Question: I have two tables 'AgentTransmission' and 'ClearinghousePartners' that share a one to many relationship. Each 'AgentTransmission' record can serve as a principal for many 'ClearinhouseParnters'.
This is represented via a 'List' object in the 'AgentTransmission' model.
I've sent the 'OnDelete' property to "Cascade" in the .edmx file, however when I attempt to delete an 'AgentTransmission' object I'm getting this error.
'''
The DELETE statement conflicted with the REFERENCE constraint
"FK_ClearinghousePartners_AgentTransmission". The conflict
occurred in database "AgentResourcesU01", table
"dbo.ClearinghousePartners", column 'AgtTransId'.
The
statement has been terminated.
'''
This contains a TON of fields so I've reduced it to only those that are relevant to the relationship
'''
public partial class AgentTransmission
{
public int ID { get; set; } //PK
.
.
public virtual List<ClearinghousePartners> ClearinghousePartners { get; set; }
}
'''
'''
public partial class ClearinghousePartners
{
public int Id { get; set; }
public string ClearingHouseName { get; set; }
public string TradingPartnerName { get; set; }
public Nullable<System.DateTime> StartDate { get; set; }
public int AgtTransId { get; set; } //FK
public virtual AgentTransmission AgentTransmission { get; set; }
}
'''
Nothing crazy here, just doing a normal delete. Would like for the EF to delete all objects in the 'ClearinghousePartners' 'List' property of the 'AgentTransmission' object.. which I believe it is capable of doing (although I could be wrong)
'''
//Cascade deletes set to remove ClearinghousePartners
db.AgentTransmission.Remove(agenttransmission);
db.SaveChanges(); //Exception thrown here
'''

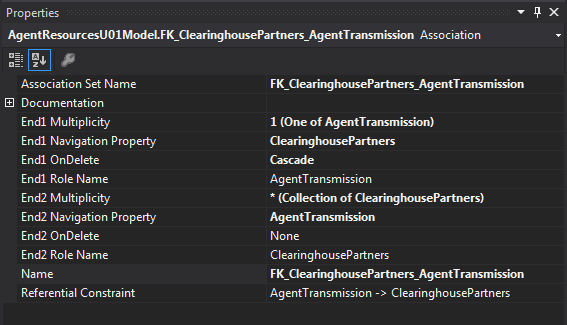
Answer: The on delete setting needs to map to the database. Have you updated the database from your edmx model?